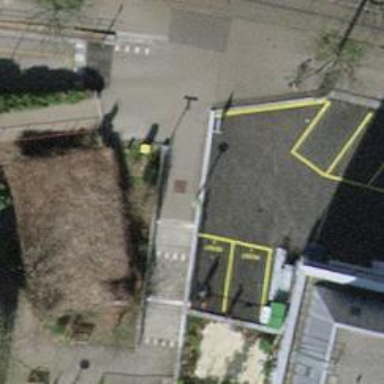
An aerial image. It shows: Post box.